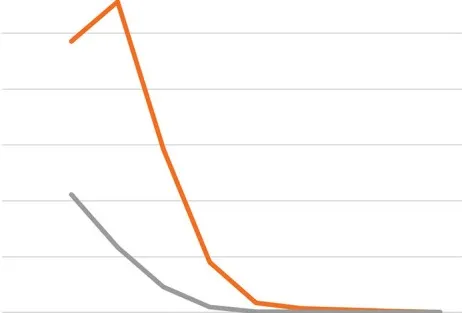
CK and myoglobin in case 2.
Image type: chart (chart)